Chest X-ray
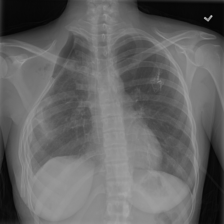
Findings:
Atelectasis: negative
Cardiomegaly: negative
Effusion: negative
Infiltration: negative
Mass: negative
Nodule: negative
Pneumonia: negative
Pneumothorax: negative
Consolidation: negative
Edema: negative
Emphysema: negative
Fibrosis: negative
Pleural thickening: negative
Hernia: negative